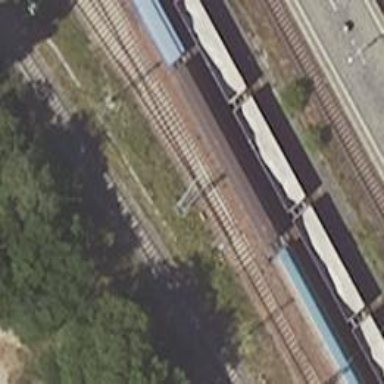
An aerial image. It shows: Railway siding with rails.